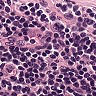
Metastatic tissue present: no